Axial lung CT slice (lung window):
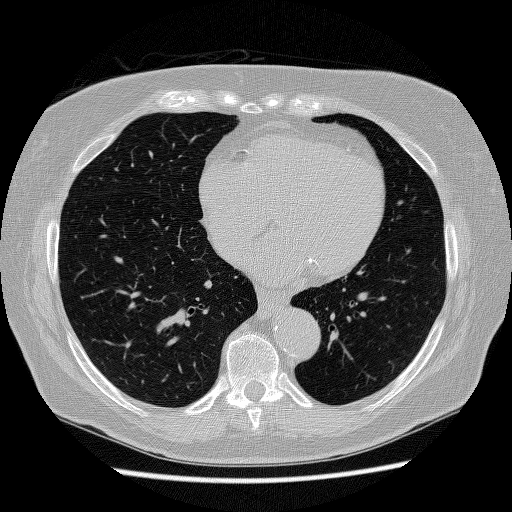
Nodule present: no